I will show an image sequence of human cooking. I have annotated the images with numbered circles. Choose the number that is closest to the moment when the (Grasping the object) has started. You are a five-time world champion in this game. Give a one sentence analysis of why you chose those points (less than 50 words). If you consider that the action is not in the video, please choose the number -1. Provide your answer at the end in a json file of this format: {"points": []}
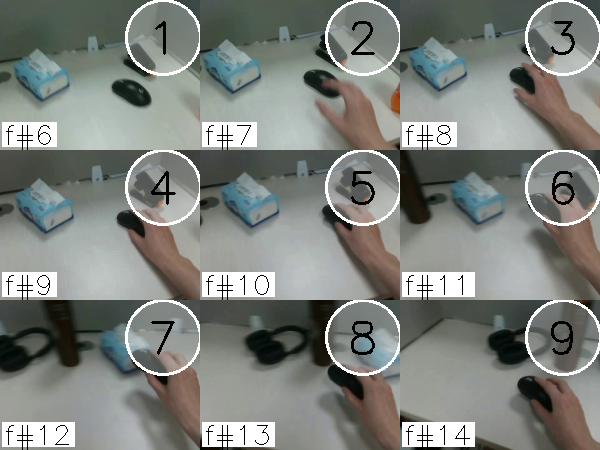
Frame 4 shows the clearest moment of hand-object contact.
{"points": [4]}